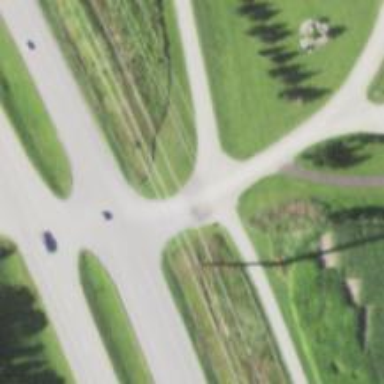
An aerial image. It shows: Trunk link highway with asphalt surface.